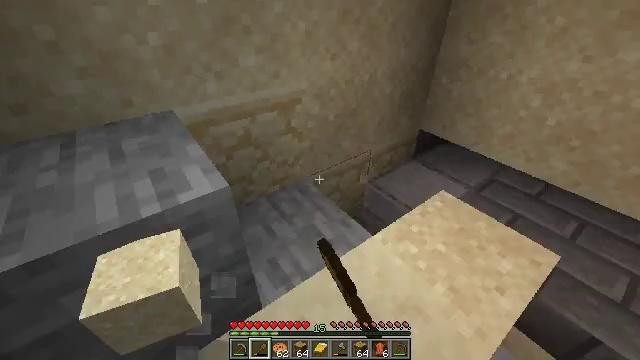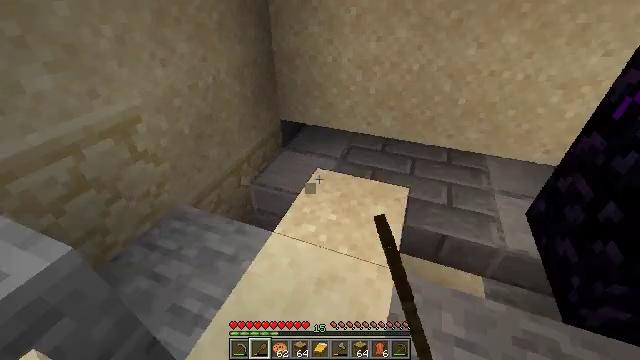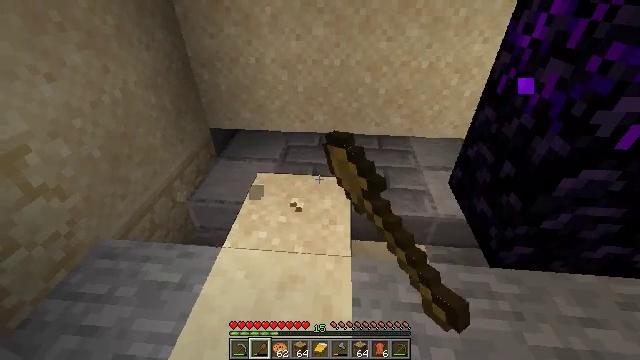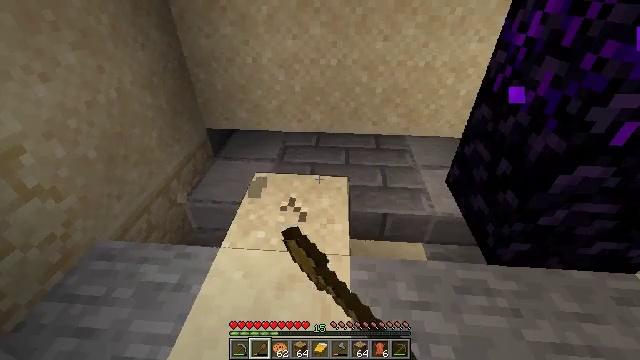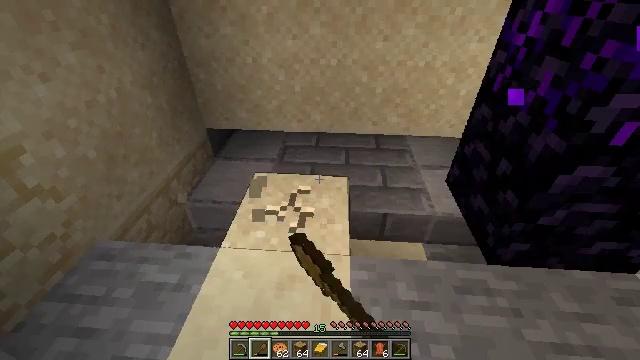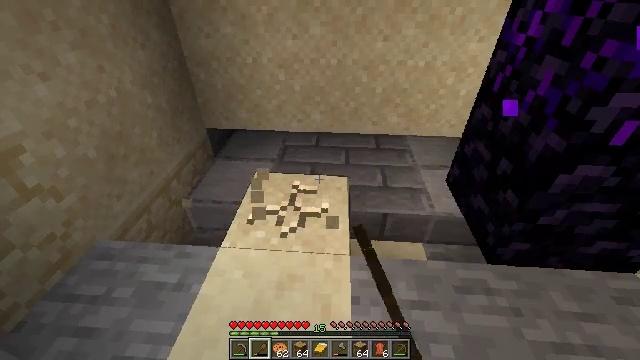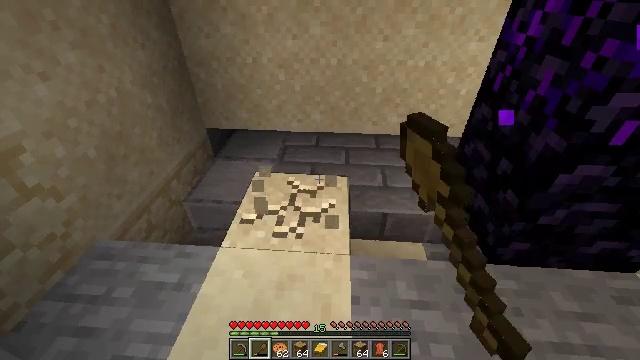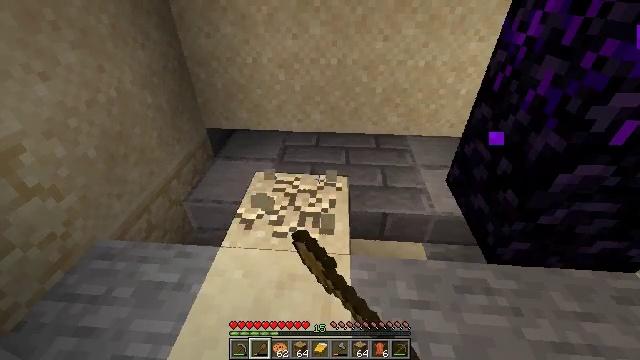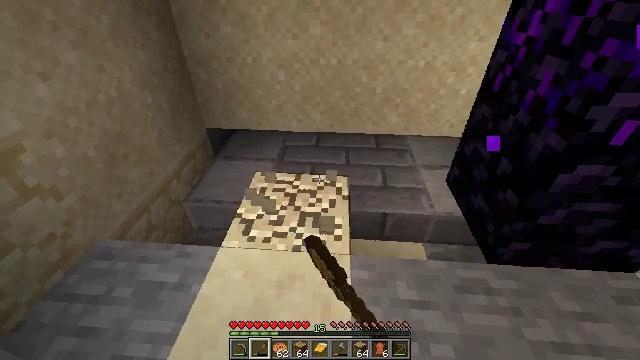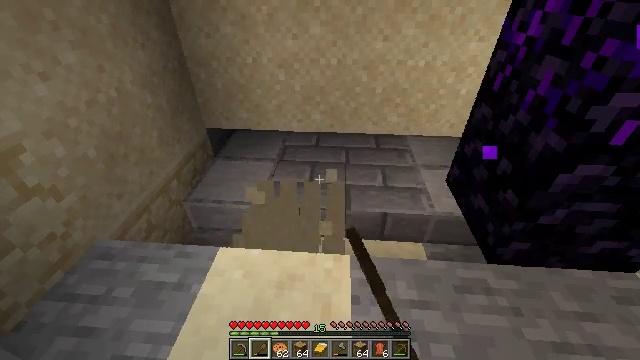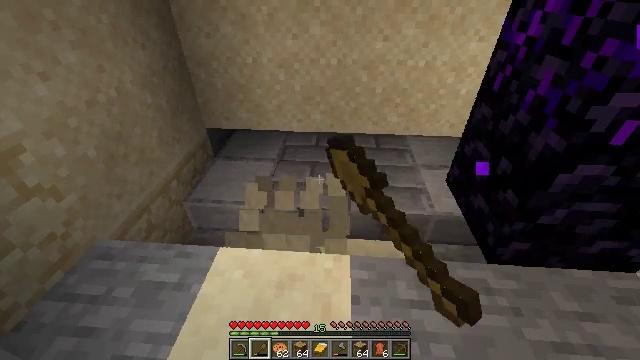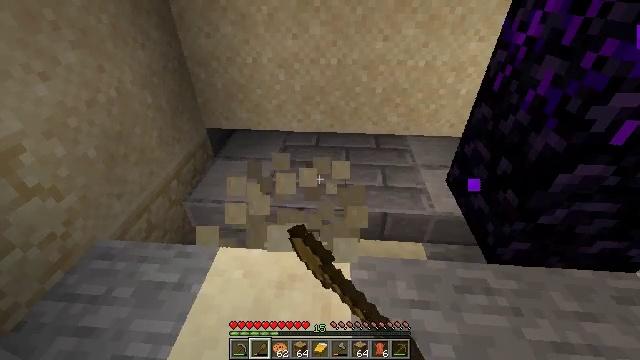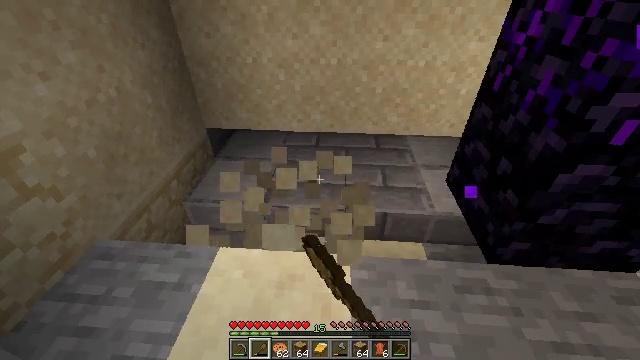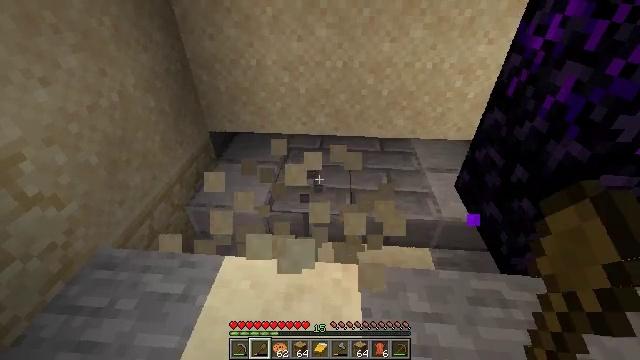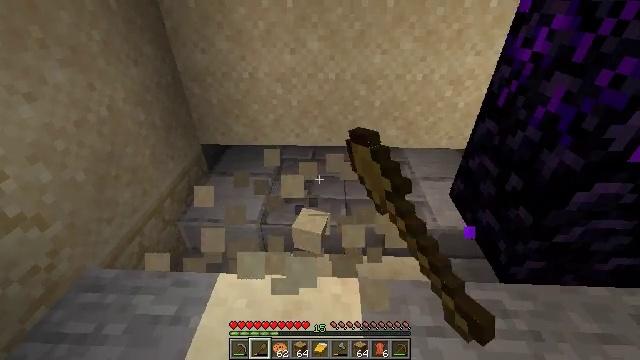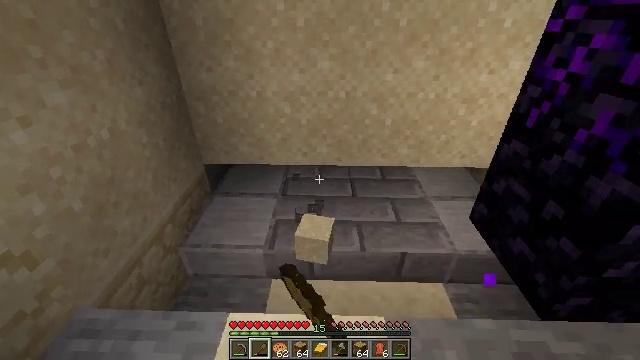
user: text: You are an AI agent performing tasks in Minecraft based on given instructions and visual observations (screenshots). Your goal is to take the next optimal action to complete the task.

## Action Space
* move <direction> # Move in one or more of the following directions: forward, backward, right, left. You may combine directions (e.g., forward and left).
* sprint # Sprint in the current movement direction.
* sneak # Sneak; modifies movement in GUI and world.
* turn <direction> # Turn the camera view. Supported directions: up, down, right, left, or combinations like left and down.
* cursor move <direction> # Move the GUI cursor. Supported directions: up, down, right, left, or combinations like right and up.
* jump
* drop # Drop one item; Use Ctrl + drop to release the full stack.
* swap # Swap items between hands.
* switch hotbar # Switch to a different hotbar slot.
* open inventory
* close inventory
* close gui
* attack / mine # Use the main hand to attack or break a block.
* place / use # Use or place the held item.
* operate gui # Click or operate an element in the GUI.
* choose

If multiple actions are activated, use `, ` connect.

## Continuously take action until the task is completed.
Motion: motion action
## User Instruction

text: Dig up some sand.
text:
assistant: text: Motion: turn right, attack / mine
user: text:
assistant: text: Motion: turn right, attack / mine
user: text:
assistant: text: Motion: attack / mine
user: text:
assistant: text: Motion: attack / mine
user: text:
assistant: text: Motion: attack / mine
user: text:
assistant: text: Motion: attack / mine
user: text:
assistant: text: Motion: attack / mine
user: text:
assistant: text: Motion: attack / mine
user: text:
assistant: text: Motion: attack / mine
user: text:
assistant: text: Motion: attack / mine
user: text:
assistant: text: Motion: attack / mine
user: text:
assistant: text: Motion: attack / mine
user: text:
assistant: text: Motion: move forward and move left, attack / mine
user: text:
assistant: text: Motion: move forward and move left, turn right and up, attack / mine
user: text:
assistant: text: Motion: move forward and move left, turn up, attack / mine
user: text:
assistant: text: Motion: attack / mine
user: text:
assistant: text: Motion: attack / mine
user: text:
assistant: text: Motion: attack / mine
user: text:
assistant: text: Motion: attack / mine
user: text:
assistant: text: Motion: turn up, attack / mine
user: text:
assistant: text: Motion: turn up, attack / mine
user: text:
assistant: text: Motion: turn up, attack / mine
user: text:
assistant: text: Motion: attack / mine
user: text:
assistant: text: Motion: attack / mine
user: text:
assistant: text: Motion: attack / mine
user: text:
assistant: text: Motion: attack / mine
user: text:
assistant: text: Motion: attack / mine
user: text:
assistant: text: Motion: attack / mine
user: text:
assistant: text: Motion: attack / mine
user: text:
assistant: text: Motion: attack / mine